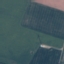
Land use / land cover: AnnualCrop